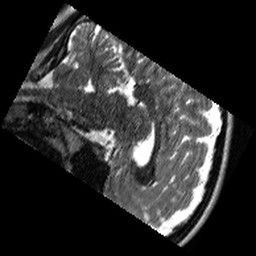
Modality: T2w
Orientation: sagittal